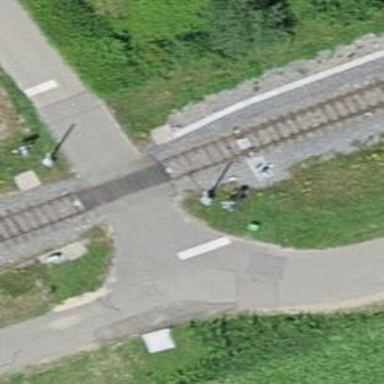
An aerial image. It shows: Railway switch.